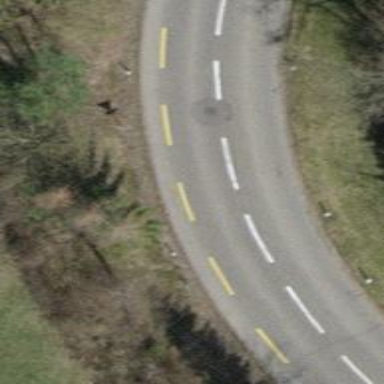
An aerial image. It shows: Asphalt road that is classified as tertiary link.